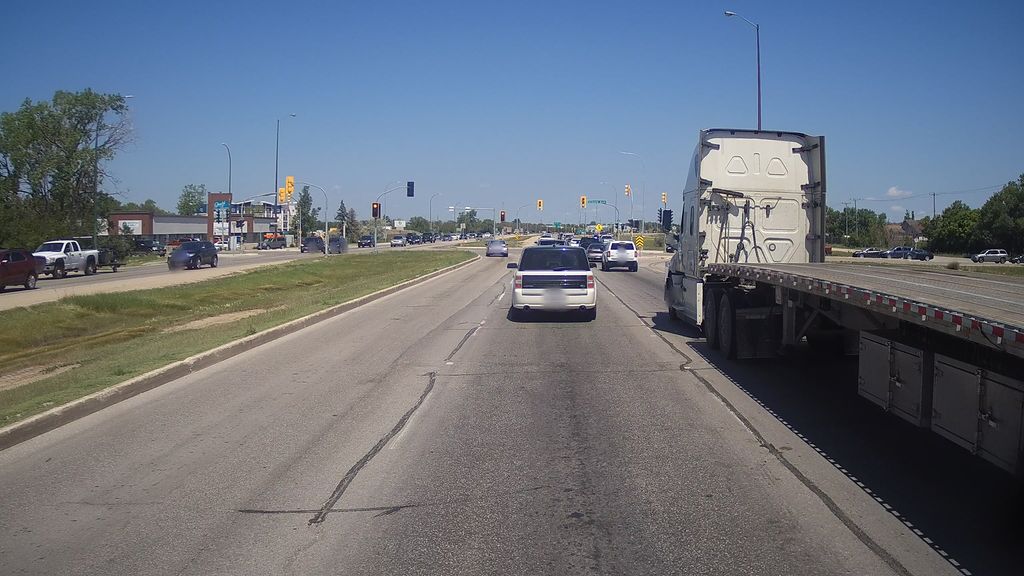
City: winnipeg